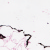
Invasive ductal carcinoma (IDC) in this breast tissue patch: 0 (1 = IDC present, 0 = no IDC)